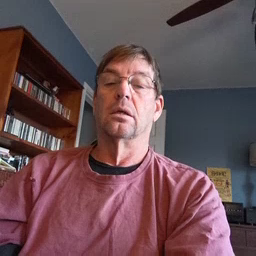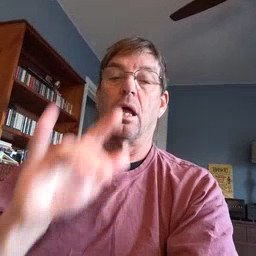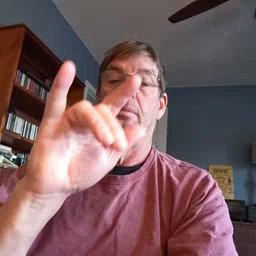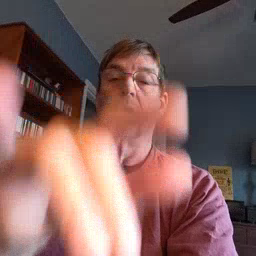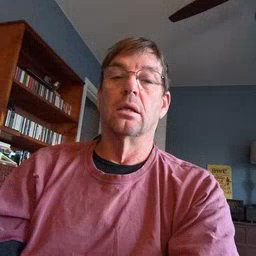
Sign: airplane